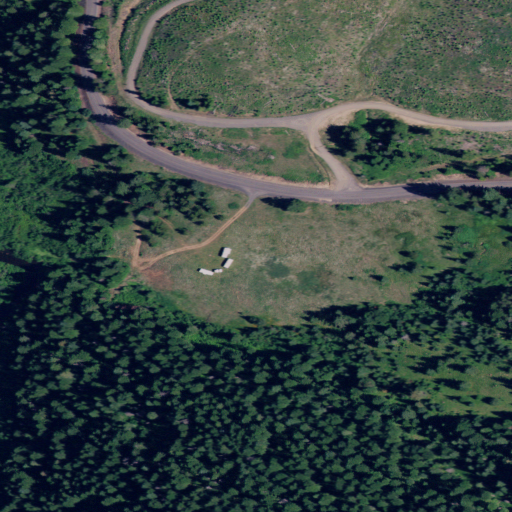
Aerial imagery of plain(s) in Idaho named Robideaux Meadows containing evergreen forest, shrub, herbaceous wetlands, and woody wetlands